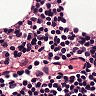
Metastatic tissue present: no